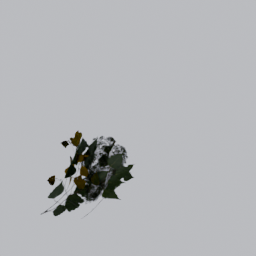
Label: nature